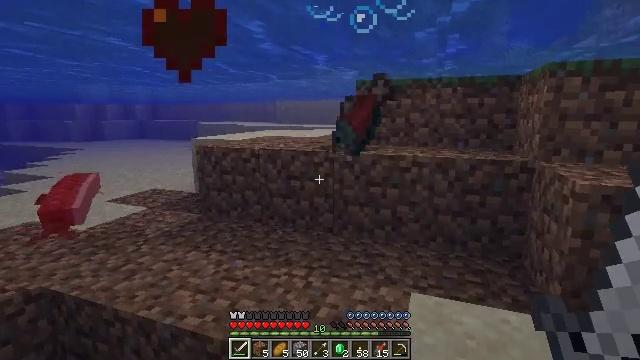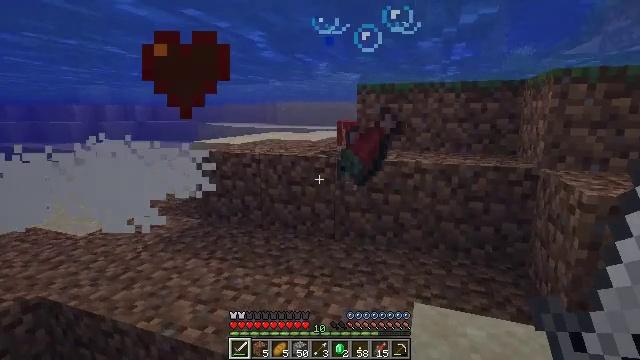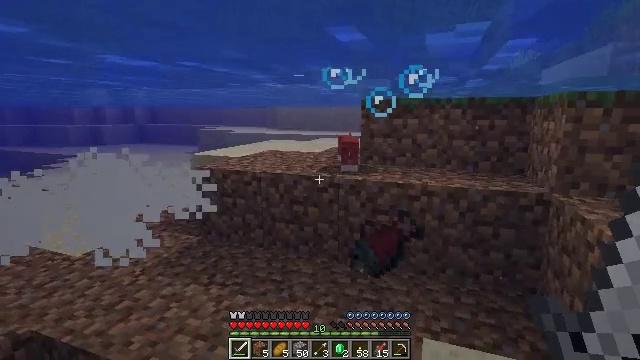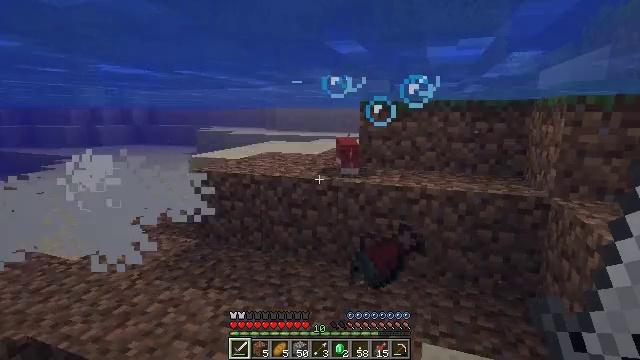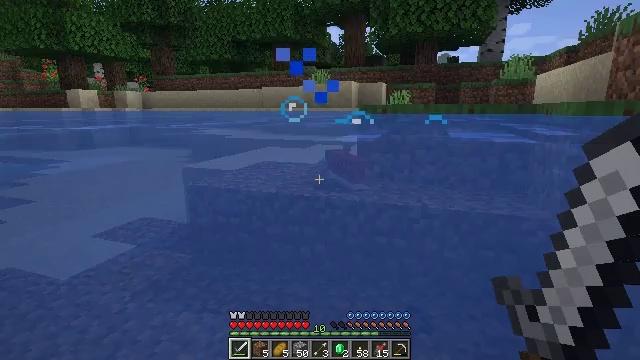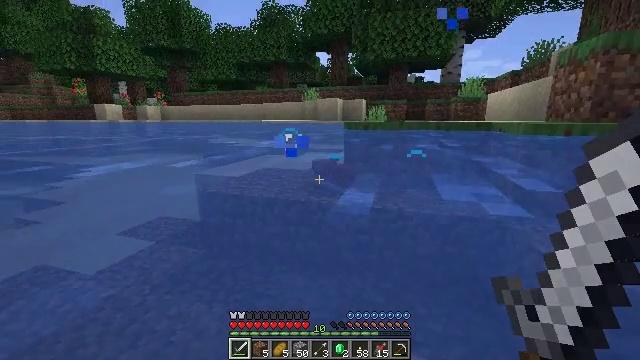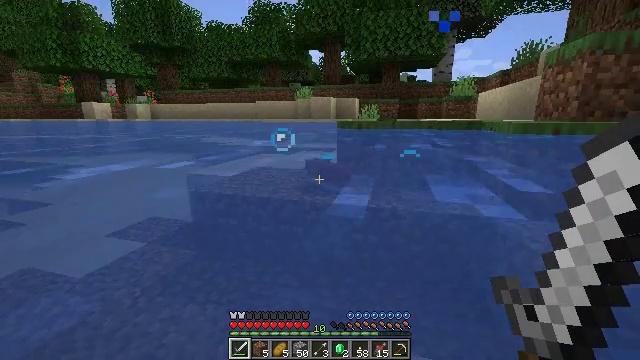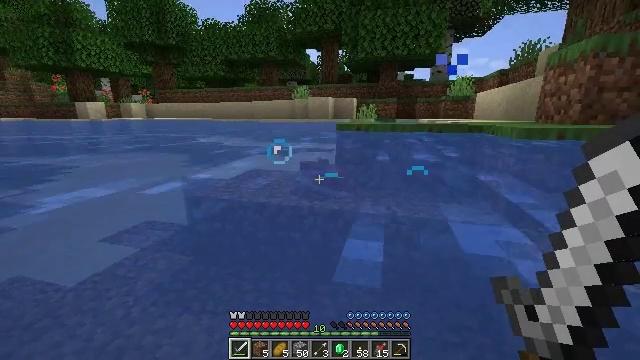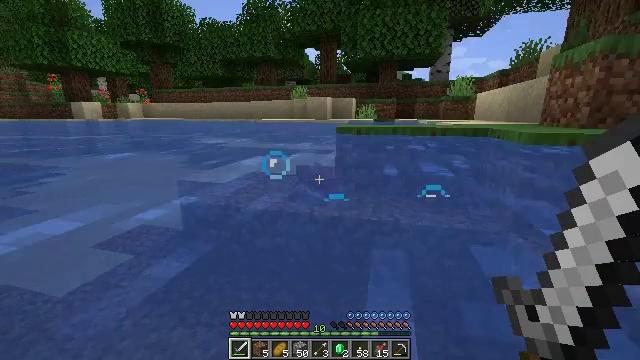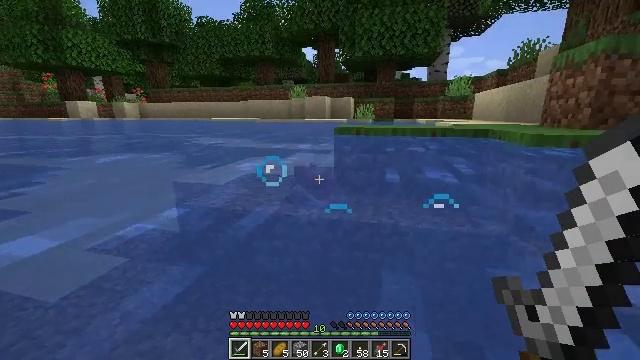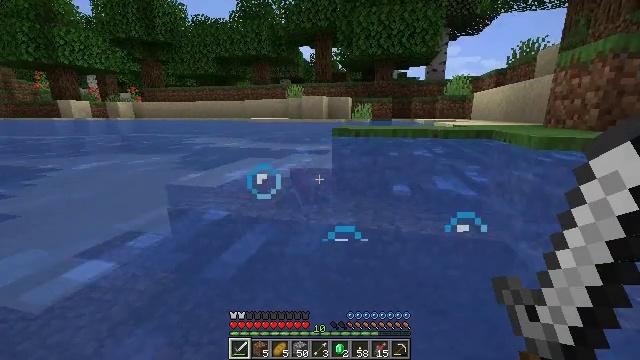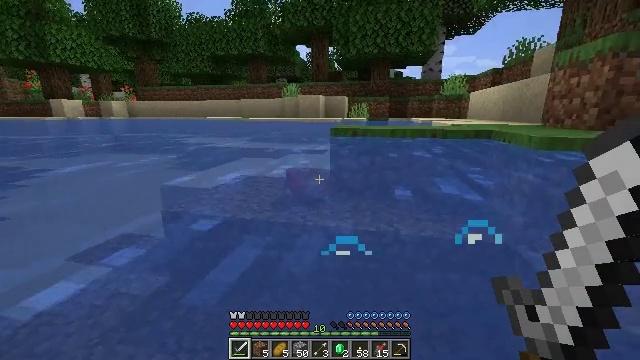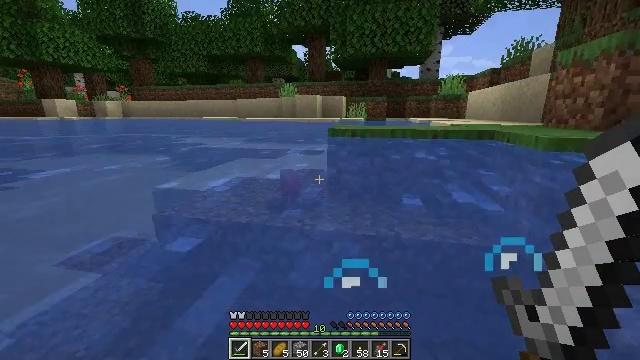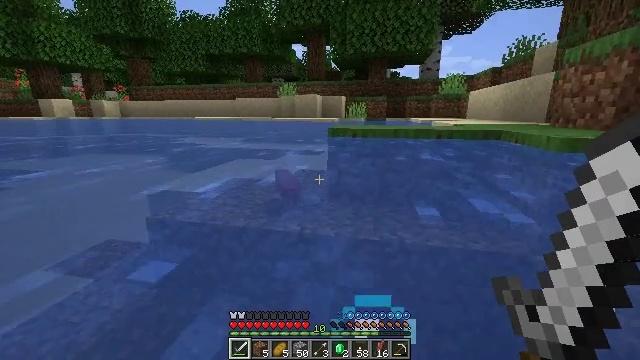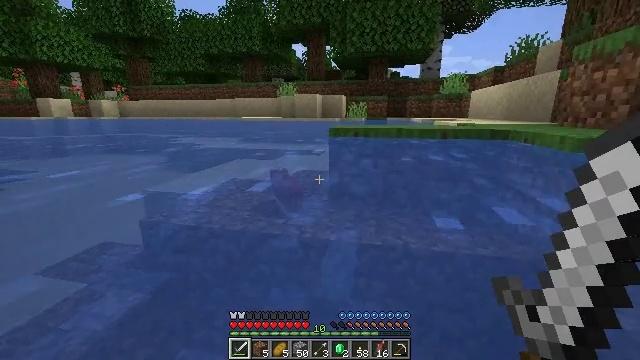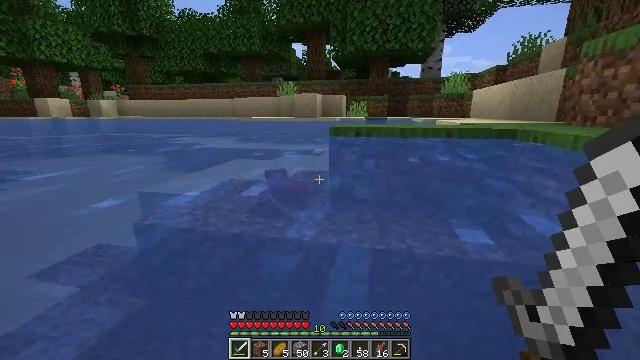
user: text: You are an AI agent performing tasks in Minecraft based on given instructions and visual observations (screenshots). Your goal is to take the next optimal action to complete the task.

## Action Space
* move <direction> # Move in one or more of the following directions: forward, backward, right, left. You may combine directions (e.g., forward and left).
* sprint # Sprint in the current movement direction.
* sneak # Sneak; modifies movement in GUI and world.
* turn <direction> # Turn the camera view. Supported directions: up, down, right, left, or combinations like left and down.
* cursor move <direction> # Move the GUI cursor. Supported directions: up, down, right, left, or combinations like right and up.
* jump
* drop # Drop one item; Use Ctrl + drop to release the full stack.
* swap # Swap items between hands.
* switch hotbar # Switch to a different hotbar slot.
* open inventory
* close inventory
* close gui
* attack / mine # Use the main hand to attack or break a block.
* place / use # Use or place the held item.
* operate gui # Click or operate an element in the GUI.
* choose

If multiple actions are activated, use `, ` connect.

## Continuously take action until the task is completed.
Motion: motion action
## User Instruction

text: Hunt a salmon.
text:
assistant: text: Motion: move forward, jump
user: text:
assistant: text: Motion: move forward, jump
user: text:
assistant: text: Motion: move forward, jump
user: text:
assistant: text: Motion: move forward
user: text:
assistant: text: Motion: move forward, turn right
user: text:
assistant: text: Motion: move forward, turn right
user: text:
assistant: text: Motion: move forward
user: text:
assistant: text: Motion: move forward
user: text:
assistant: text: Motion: move forward
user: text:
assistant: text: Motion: move forward
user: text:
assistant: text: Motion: move forward
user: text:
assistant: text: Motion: move forward
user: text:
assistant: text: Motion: move forward
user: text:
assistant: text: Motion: move forward
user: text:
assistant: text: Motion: move forward
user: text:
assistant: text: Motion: move forward
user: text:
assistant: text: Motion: move forward
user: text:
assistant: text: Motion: move forward, turn left
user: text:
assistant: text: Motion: move forward, turn left and down
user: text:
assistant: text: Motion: move forward, turn left
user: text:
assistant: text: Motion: move forward, turn left
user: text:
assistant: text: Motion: move forward, attack / mine
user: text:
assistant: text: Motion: move forward, attack / mine
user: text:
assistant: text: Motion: move forward, attack / mine
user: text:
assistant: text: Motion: move forward, jump
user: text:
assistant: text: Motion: move forward, jump
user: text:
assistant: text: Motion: jump